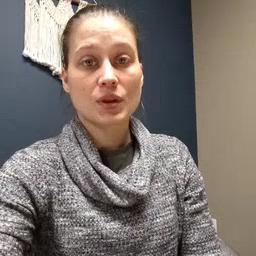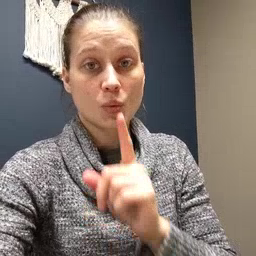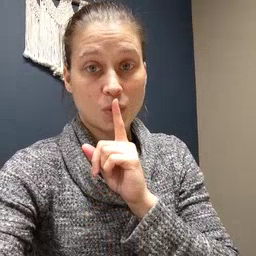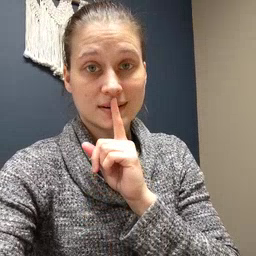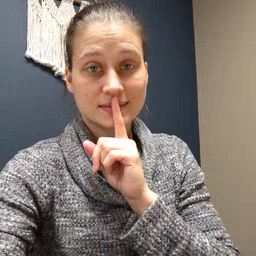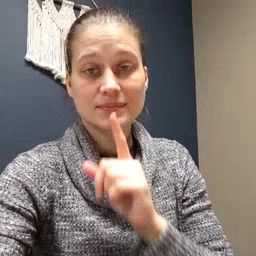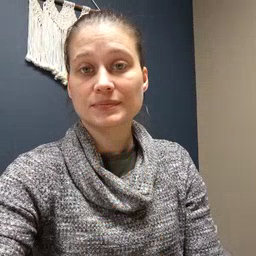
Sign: quiet